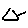
Label: triangle